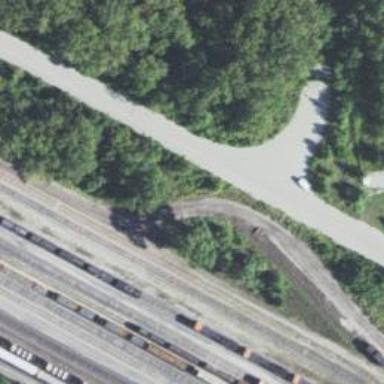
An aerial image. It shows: Disused railway siding.